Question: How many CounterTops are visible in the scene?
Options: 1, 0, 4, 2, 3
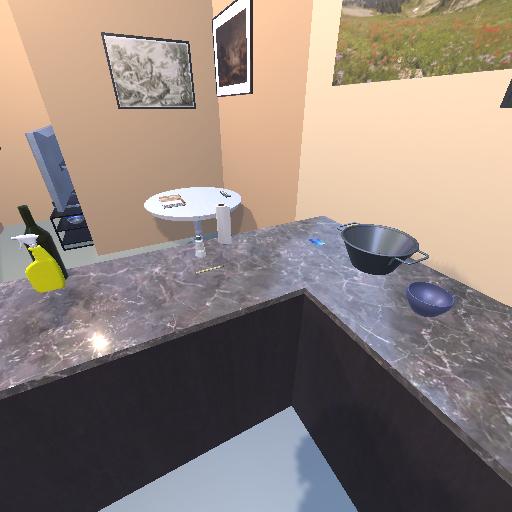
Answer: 1